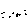
Label: triangle